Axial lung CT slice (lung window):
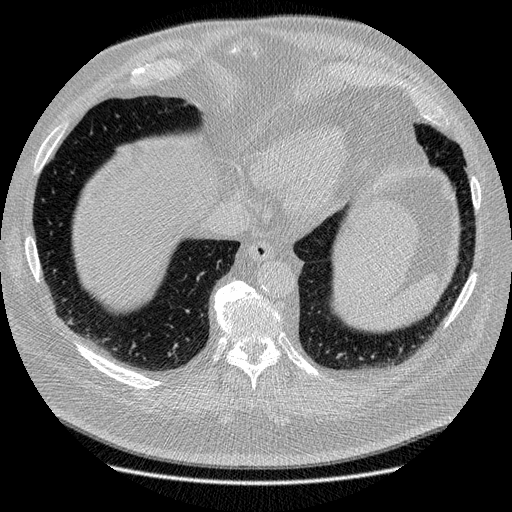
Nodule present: no